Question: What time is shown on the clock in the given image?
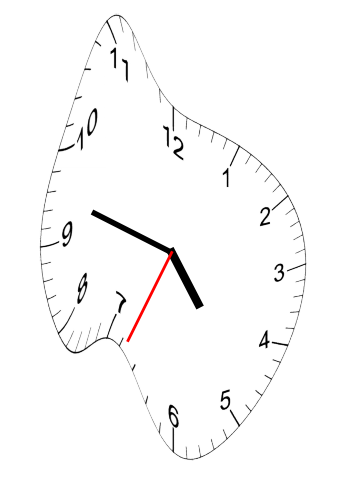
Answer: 04:47:34